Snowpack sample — Buffalo Mountain, Silverthorne, Colorado, USA (1/25/25, 10:11 AM MST)
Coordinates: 39.6222, -106.1139
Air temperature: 22 °F
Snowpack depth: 110 cm
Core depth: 30 cm
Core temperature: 42.8 °F
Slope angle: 12°, slope face: 102°
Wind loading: high
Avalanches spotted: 0
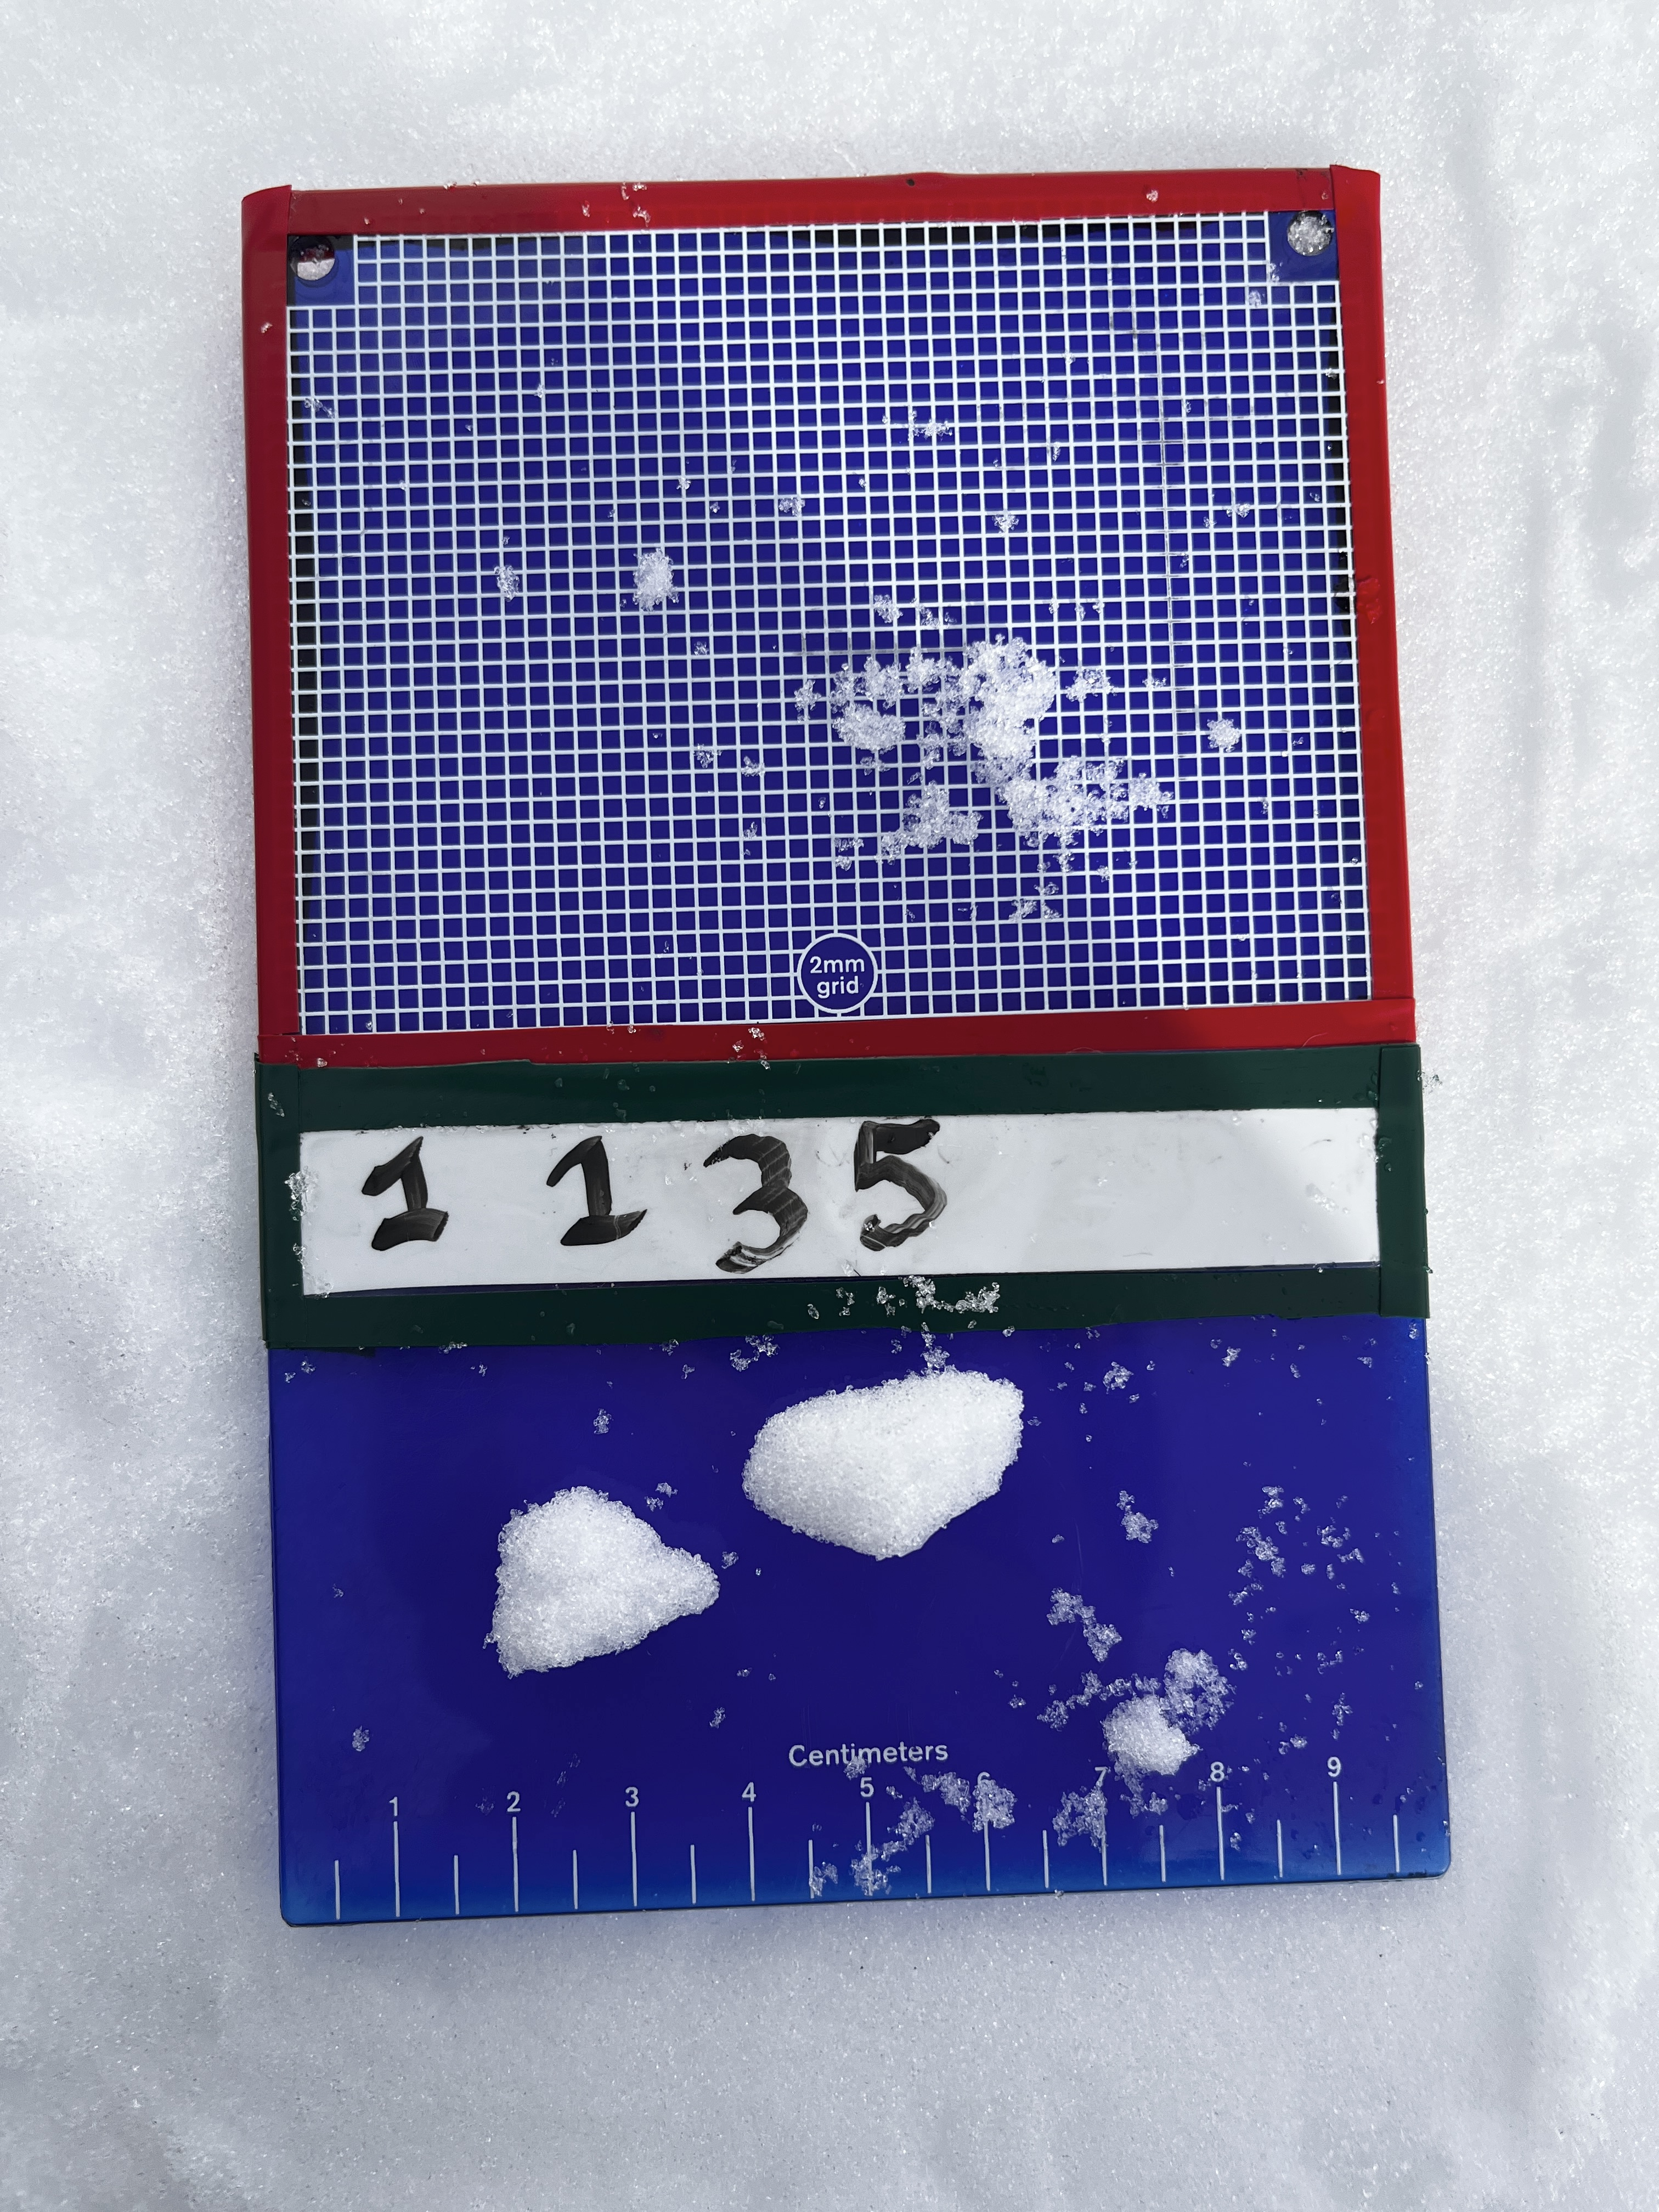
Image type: crystal_card
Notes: No avalanches nearby, collected on the outskirts of a fire break 15 meters from the treeline, on way to Buffalo and Red Mountain